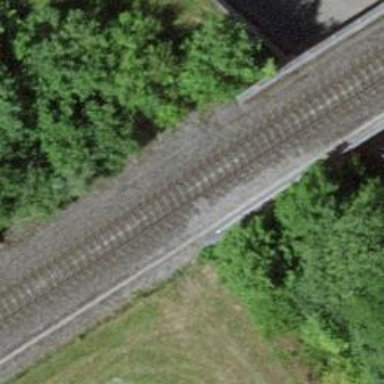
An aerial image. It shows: Single railway track with electrification through contact line.